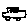
Label: car